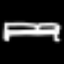
Label: bed